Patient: sex F, age 63
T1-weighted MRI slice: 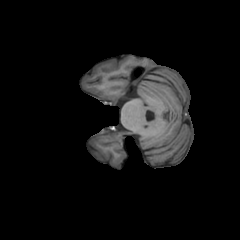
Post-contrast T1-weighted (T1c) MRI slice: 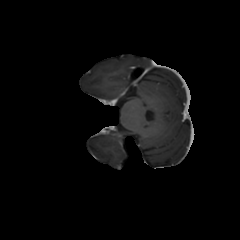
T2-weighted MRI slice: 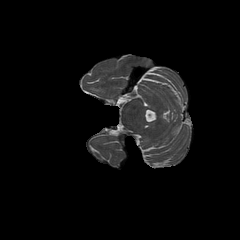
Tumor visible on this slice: no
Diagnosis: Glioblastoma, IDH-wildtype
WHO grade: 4